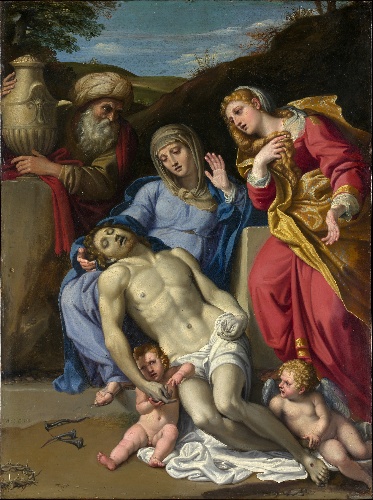
Title: The Lamentation
Artist: Domenichino (Domenico Zampieri)
Artist bio: Italian, Bologna 1581–1641 Naples
Date: 1603
Object type: Painting
Classification: Paintings
Medium: Oil on copper
Dimensions: 20 7/8 x 14 3/4 in. (53 x 37.5 cm)
Department: European Paintings
Credit line: Purchase, Walter and Leonore Annenberg Acquisitions Endowment Fund, European Paintings Funds and funds from various donors; Mr. and Mrs. Mark Fisch and The Reed Foundation Gifts; Gwynne Andrews Fund; Elaine Rosenberg Gift; The Edward Joseph Gallagher III Memorial Collection, Edward J. Gallagher Jr. Bequest; Marquand Fund; Museum Purchase Fund; Peter Tcherepnine Gift; The Camille M. Lownds Fund; Stephenson Family Foundation Gift; Ruth and Victoria Blumka Fund; Earl Kiely Bequest; and The Morse G. Dial Foundation, 2005 CINOA Prize and Diane Carol Brandt Gifts, 2008
Accession year: 2008
Repository: Metropolitan Museum of Art, New York, NY
Tags: Sadness|Mary Magdalene|Lamentation|Angels|Christ|Virgin Mary